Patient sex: M
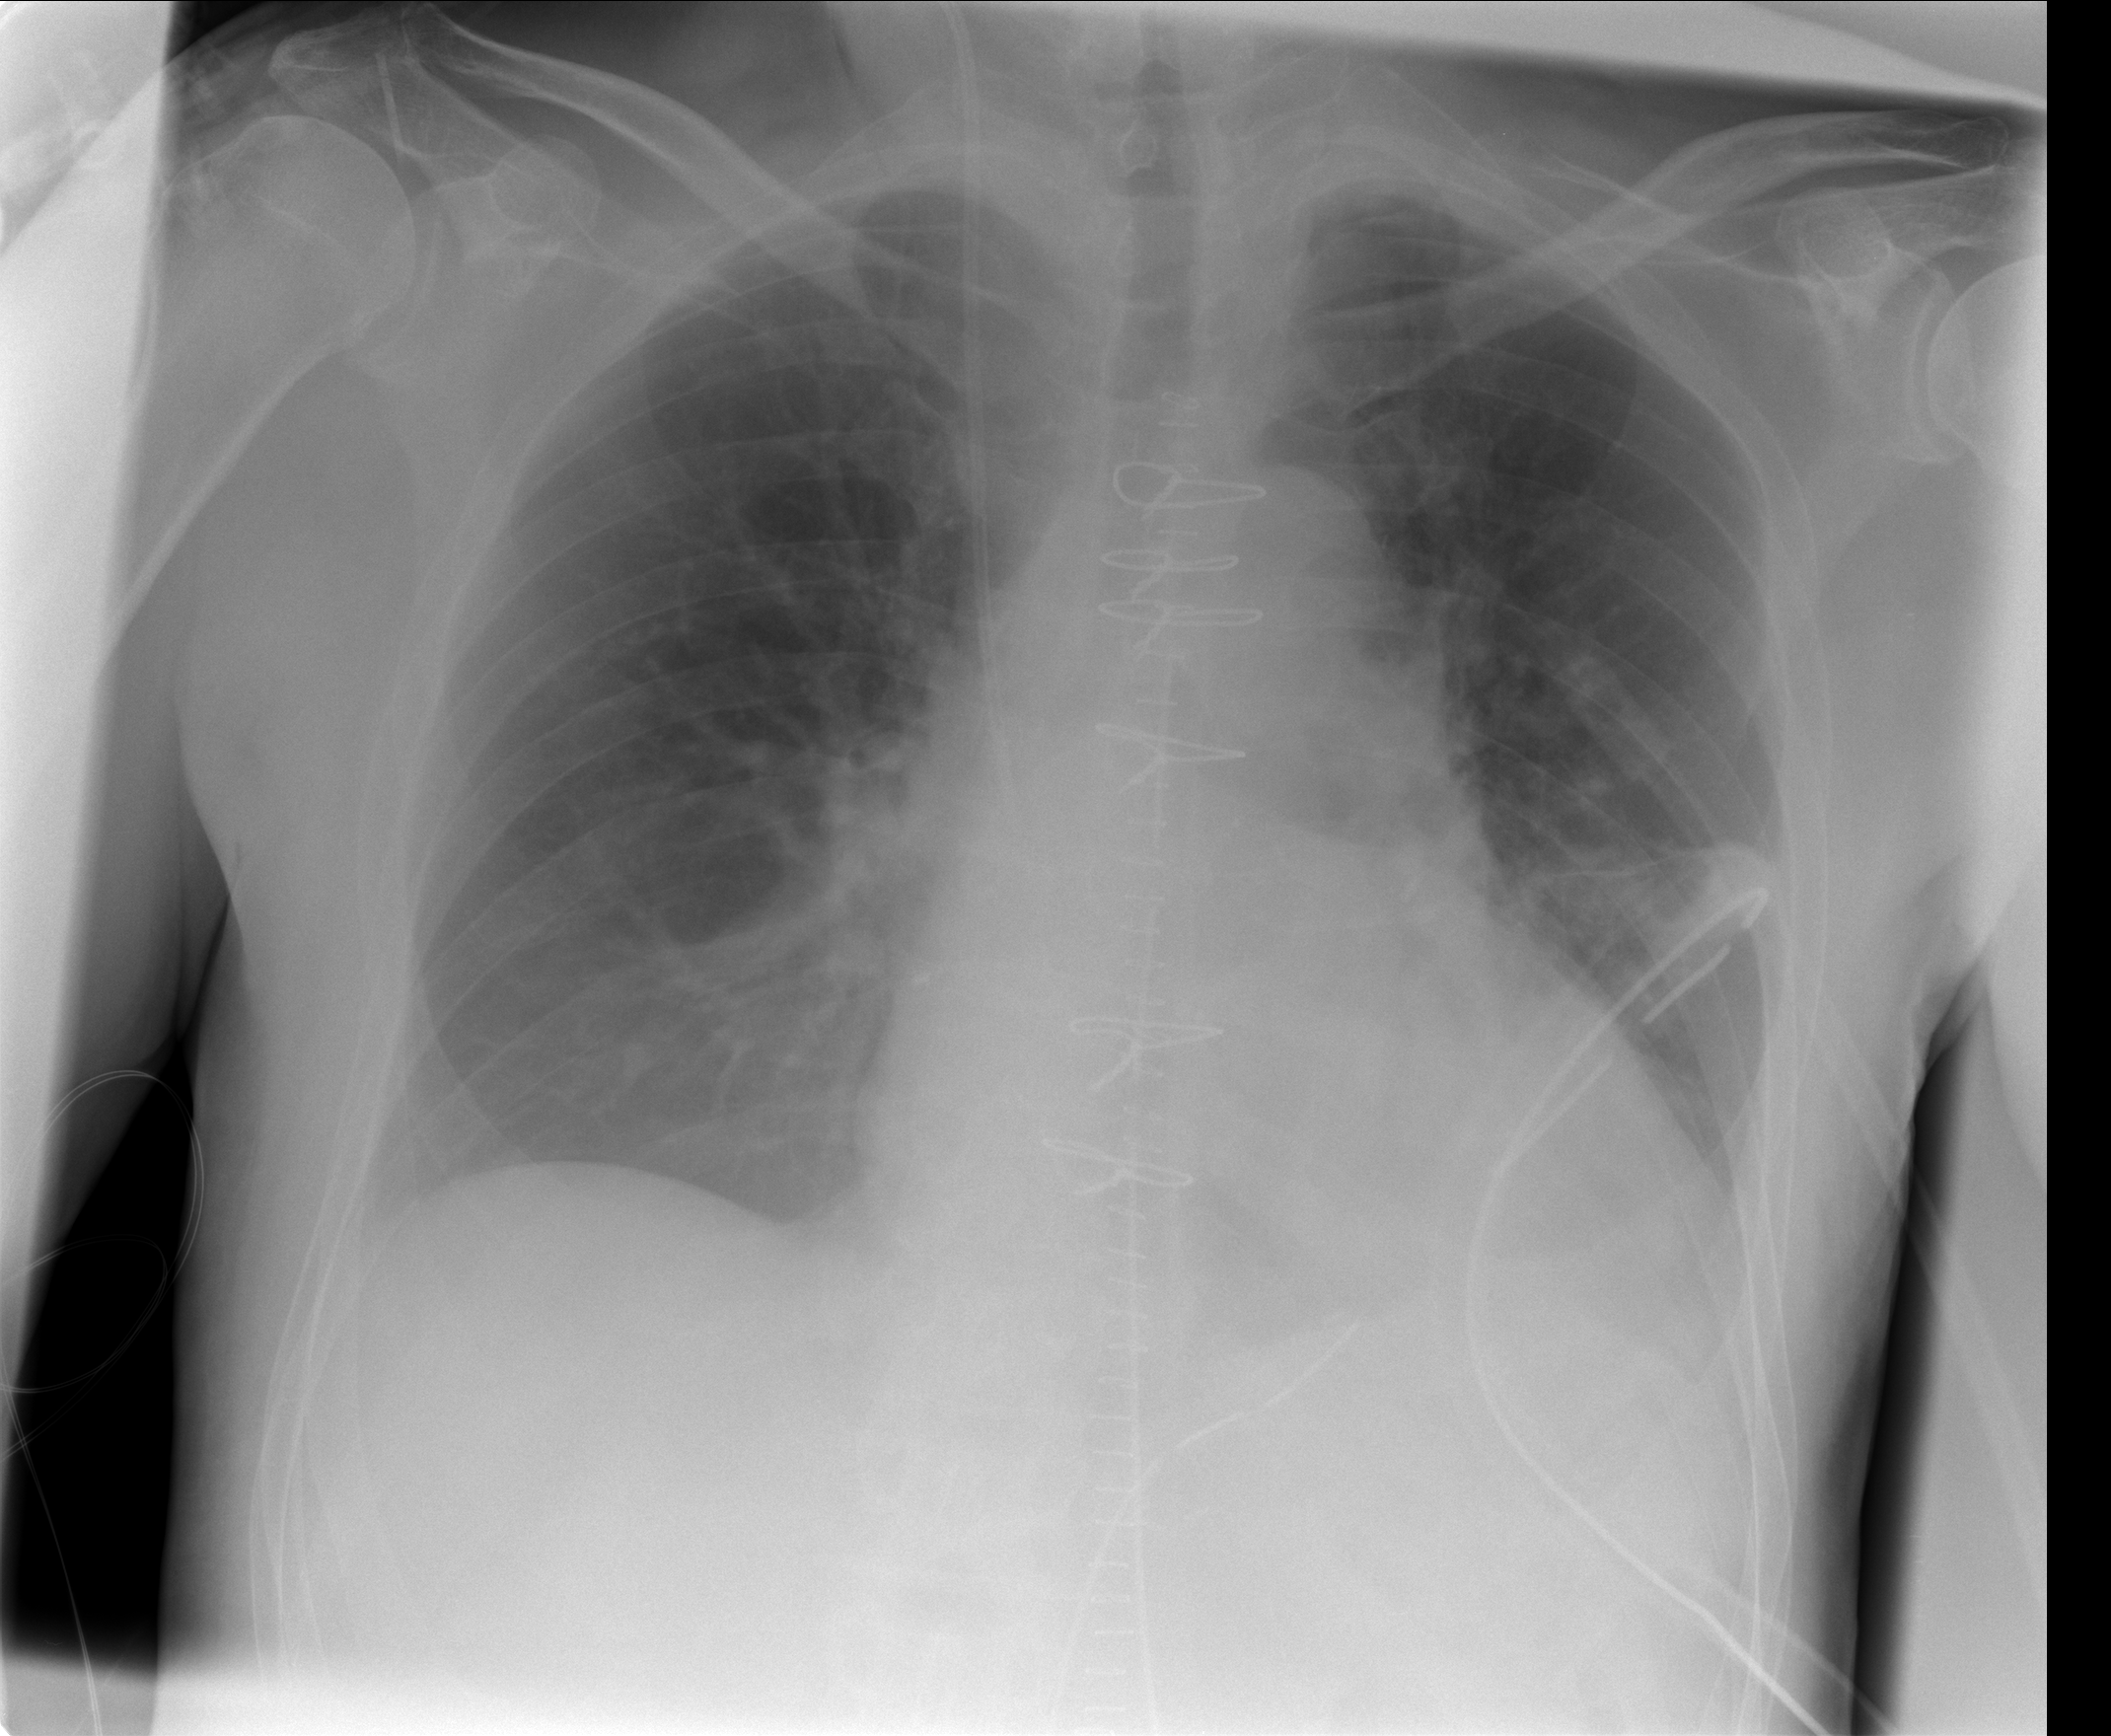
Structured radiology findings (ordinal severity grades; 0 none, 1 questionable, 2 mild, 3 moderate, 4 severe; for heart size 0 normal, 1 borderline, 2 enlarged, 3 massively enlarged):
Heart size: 1
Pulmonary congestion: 2
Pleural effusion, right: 0
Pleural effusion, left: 0
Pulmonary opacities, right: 0
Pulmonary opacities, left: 0
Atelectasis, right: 0
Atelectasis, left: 2